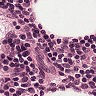
Metastatic tissue present: no